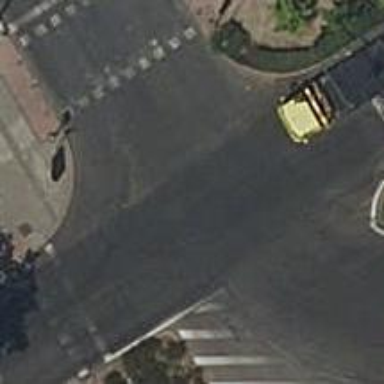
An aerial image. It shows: Road with traffic signals.